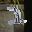
Label: 2